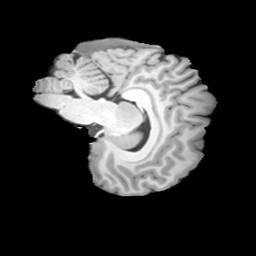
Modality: T1w
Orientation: sagittal
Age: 21
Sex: female
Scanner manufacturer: siemens
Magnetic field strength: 3 T
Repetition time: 2 s
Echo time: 0.0024 s